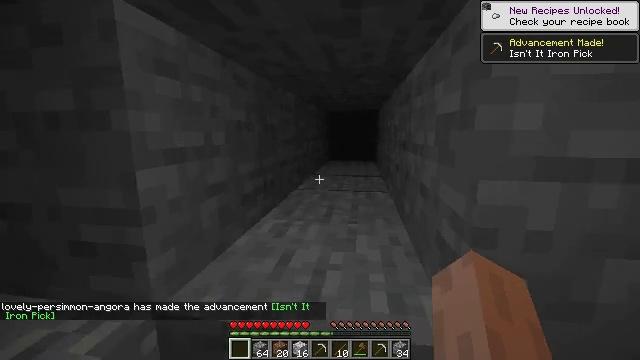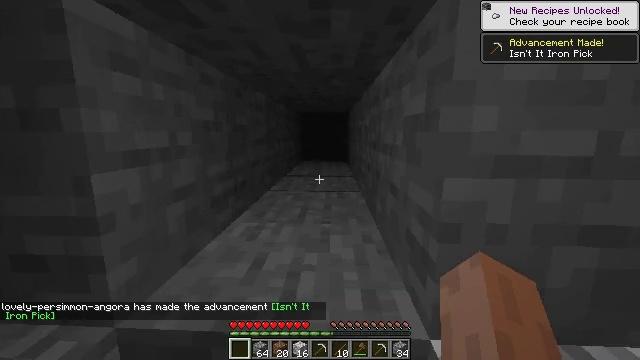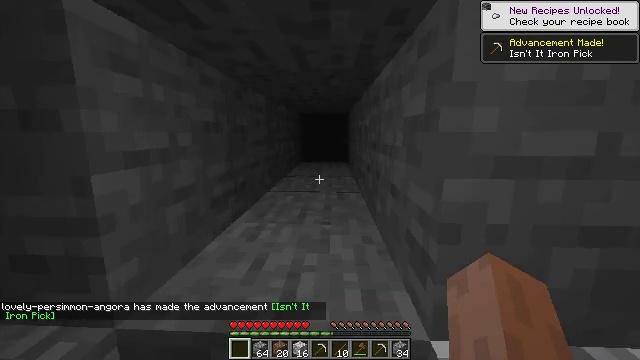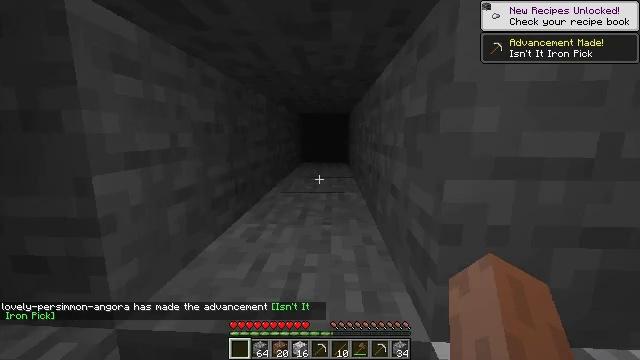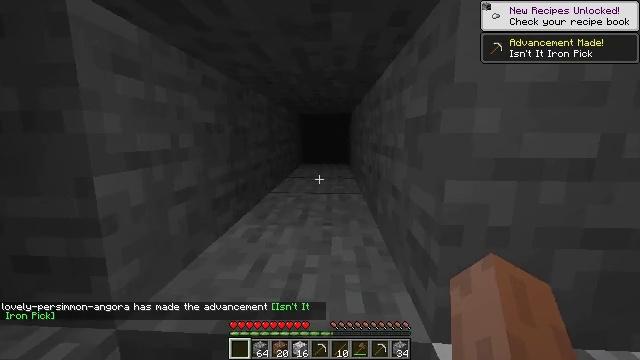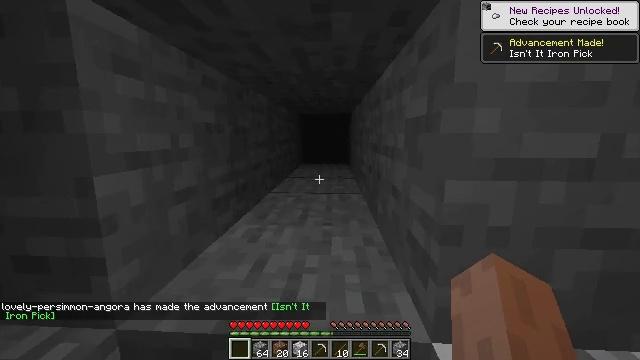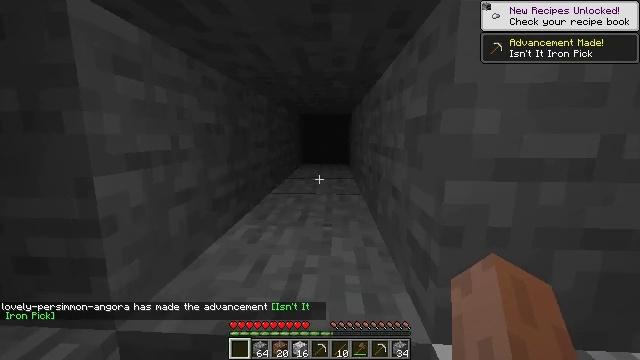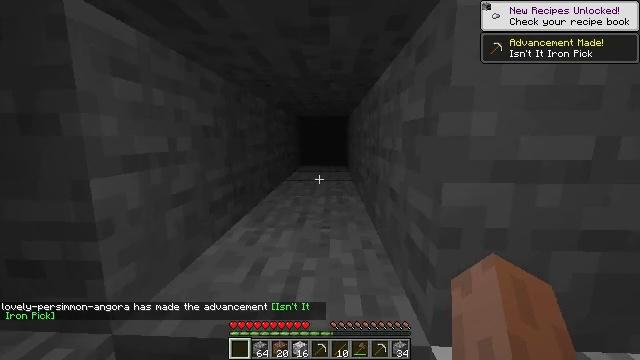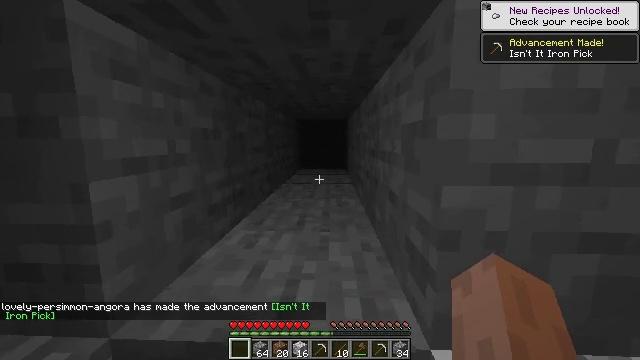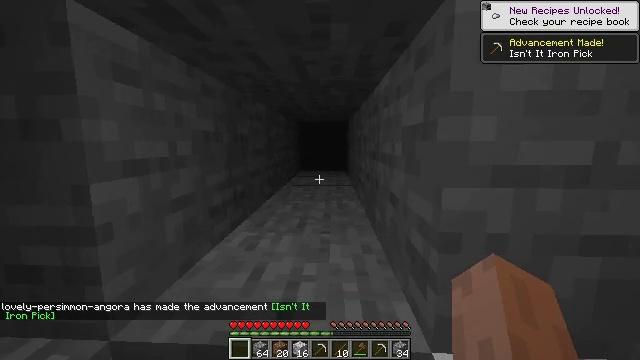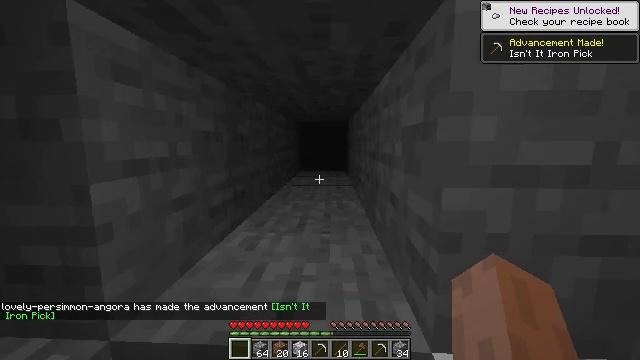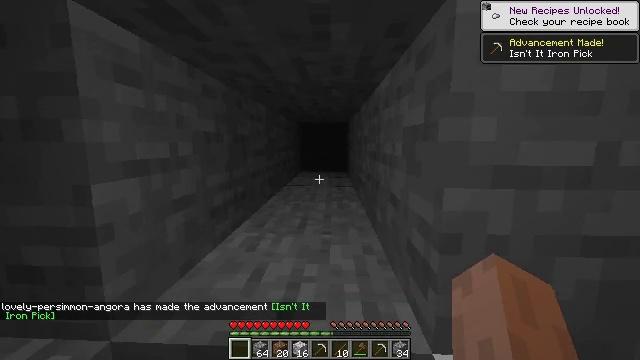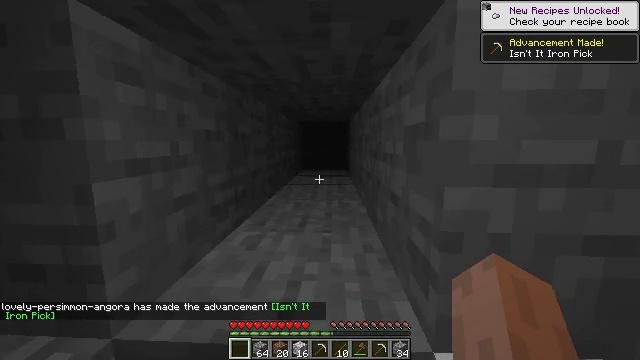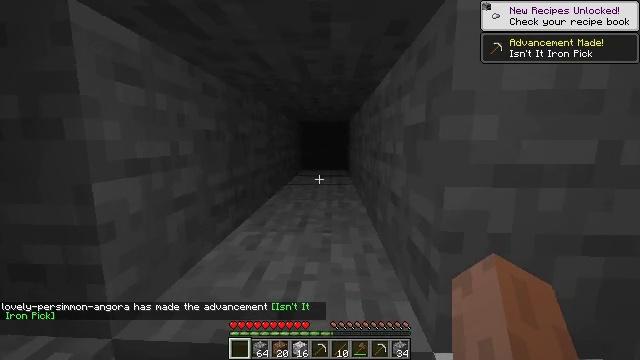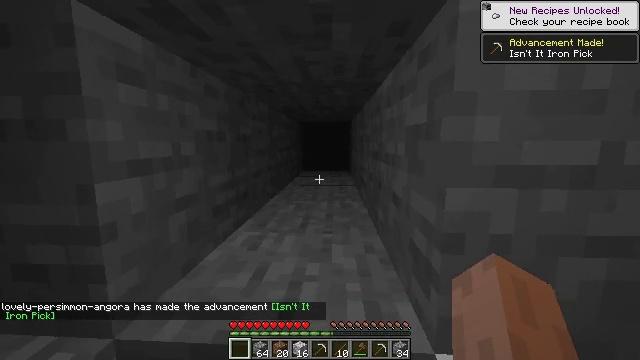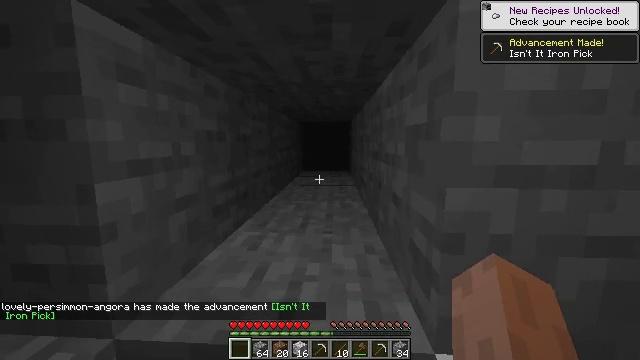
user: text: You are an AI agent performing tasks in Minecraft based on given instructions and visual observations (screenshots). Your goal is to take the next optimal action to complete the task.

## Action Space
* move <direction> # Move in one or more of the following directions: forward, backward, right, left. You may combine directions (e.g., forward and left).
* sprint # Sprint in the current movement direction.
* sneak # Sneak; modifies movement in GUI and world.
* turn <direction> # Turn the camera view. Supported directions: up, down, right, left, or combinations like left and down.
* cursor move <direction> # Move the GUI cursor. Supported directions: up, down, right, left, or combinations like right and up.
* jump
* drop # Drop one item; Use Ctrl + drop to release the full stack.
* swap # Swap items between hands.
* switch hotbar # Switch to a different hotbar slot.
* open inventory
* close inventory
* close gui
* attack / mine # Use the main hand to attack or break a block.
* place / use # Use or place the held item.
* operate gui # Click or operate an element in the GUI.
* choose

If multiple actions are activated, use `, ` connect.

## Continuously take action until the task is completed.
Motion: motion action
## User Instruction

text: Get the oak trapdoor back into your inventory.
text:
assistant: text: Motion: turn right
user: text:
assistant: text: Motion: no_op
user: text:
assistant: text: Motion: no_op
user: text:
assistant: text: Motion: no_op
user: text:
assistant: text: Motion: no_op
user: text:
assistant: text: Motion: no_op
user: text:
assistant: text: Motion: no_op
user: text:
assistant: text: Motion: no_op
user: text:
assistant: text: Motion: no_op
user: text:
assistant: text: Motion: no_op
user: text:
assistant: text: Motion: no_op
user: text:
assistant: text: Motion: no_op
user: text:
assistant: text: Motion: no_op
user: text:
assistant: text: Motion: no_op
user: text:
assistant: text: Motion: no_op
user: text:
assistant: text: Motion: turn left
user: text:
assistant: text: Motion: turn left
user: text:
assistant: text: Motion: turn left and down
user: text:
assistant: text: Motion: turn left and down
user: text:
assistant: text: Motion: turn left and up
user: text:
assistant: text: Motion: turn left and up
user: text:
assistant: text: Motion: turn left and up
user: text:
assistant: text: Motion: turn left
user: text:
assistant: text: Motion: no_op
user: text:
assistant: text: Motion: no_op
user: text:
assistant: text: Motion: no_op
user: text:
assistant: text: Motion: no_op
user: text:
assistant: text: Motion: turn right and up
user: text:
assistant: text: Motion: turn right
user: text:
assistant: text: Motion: use / place